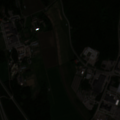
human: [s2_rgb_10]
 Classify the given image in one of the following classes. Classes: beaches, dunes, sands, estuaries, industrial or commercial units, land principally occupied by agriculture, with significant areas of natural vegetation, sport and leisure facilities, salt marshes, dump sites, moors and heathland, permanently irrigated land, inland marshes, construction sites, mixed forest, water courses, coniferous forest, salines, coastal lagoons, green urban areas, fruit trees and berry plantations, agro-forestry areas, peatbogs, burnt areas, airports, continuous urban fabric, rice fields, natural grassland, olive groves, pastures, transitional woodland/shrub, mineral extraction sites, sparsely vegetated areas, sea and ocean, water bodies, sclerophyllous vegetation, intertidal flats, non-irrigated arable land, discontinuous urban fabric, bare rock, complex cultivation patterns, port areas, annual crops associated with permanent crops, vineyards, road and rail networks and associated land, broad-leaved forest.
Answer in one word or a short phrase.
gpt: industrial or commercial units, non-irrigated arable land, coniferous forest, mixed forest